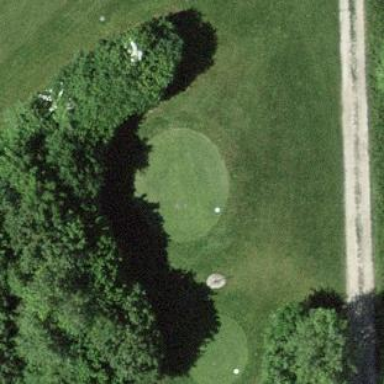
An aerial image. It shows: Golf tee on grassy land.